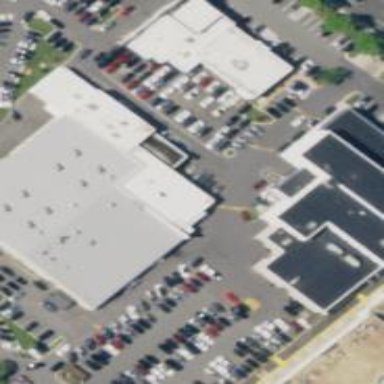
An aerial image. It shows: Car shop in retail area.